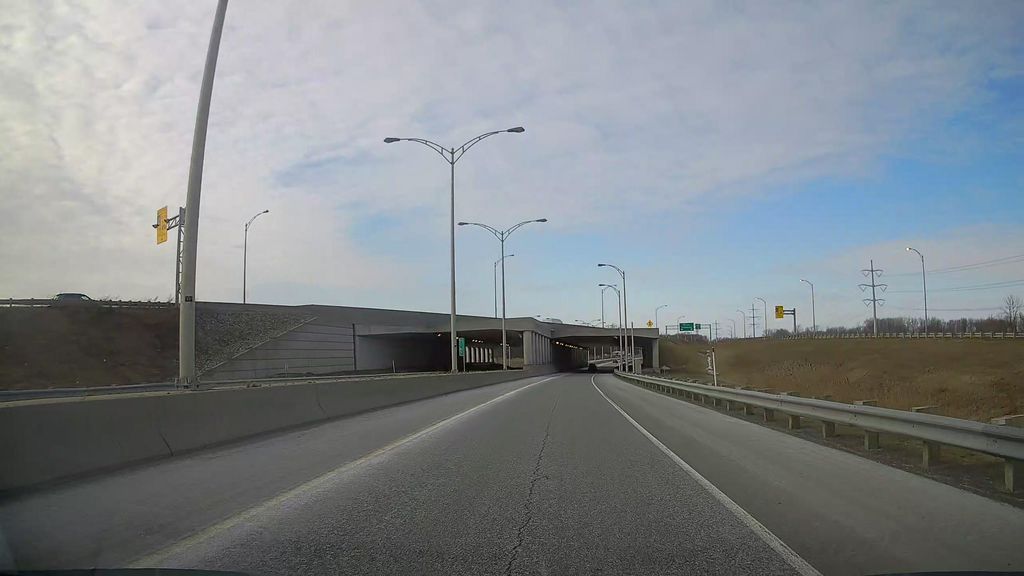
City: montreal